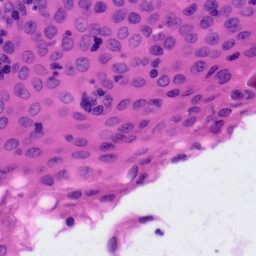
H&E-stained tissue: Tonsil